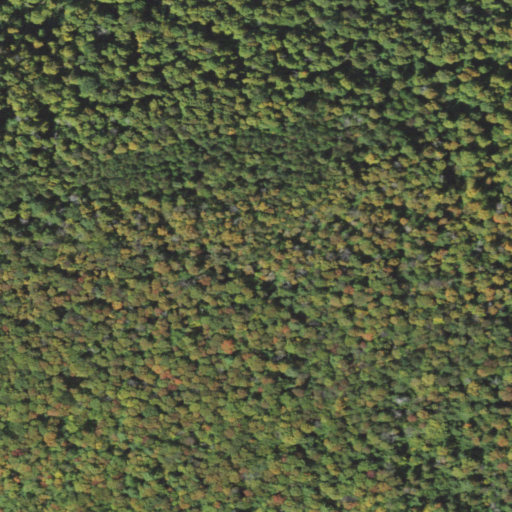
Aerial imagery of mountain in Pennsylvania named Lost Hill containing deciduous forest and mixed forest